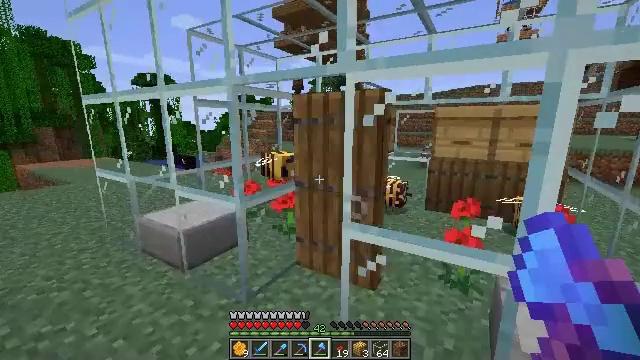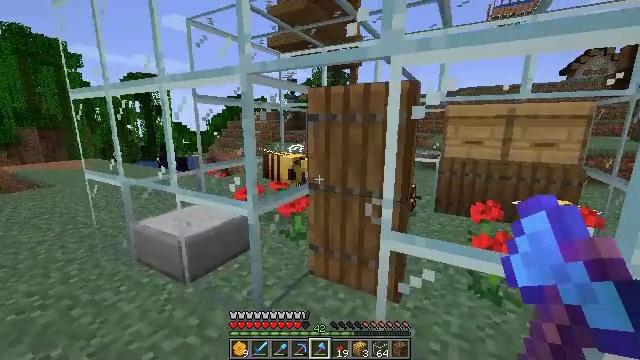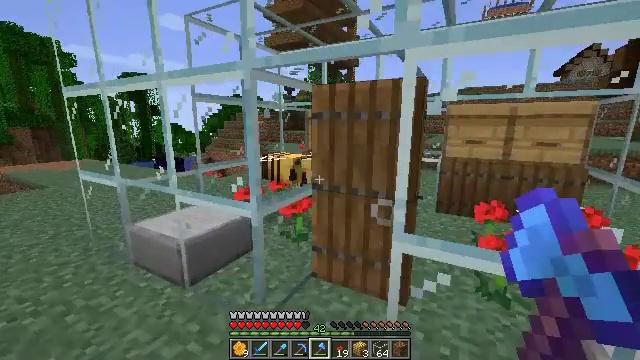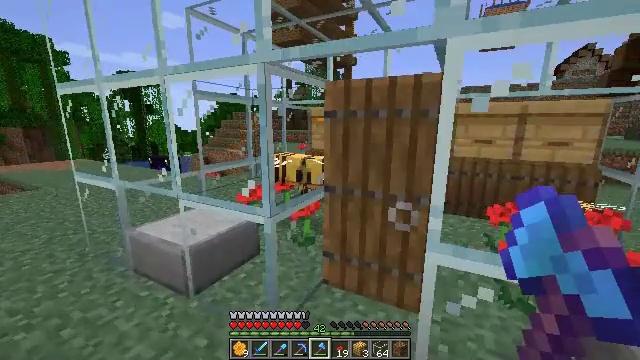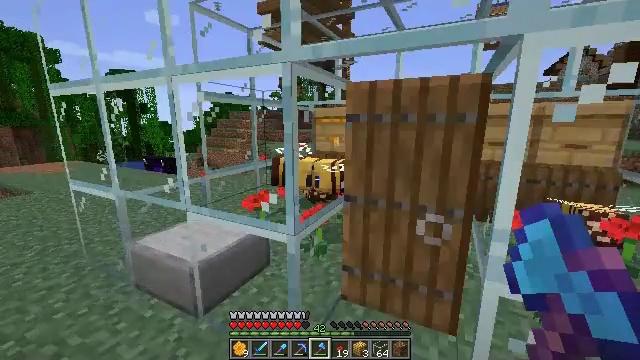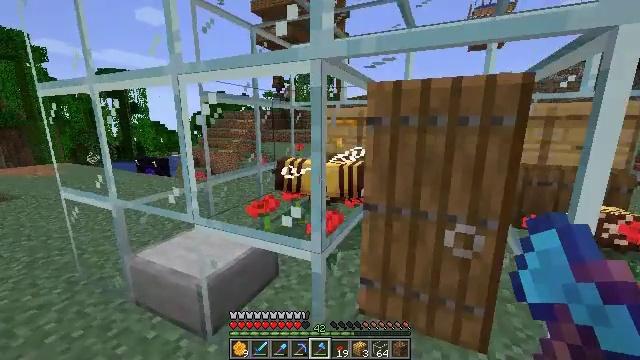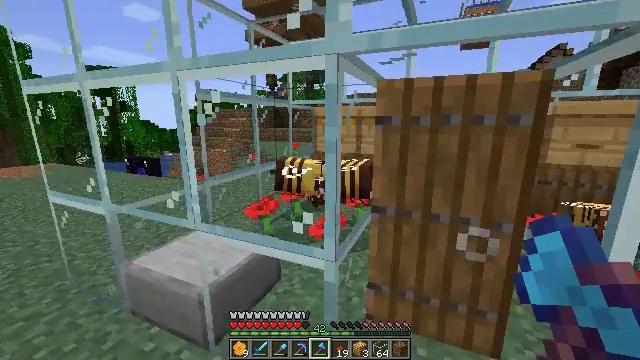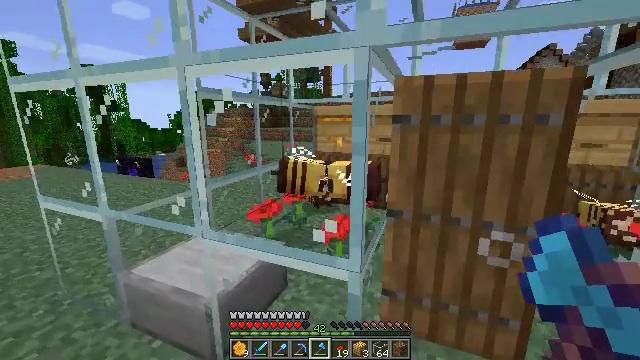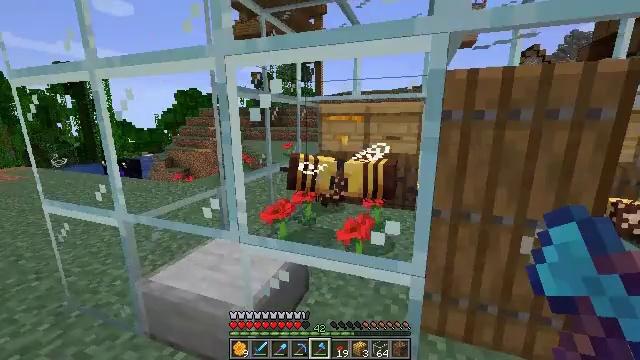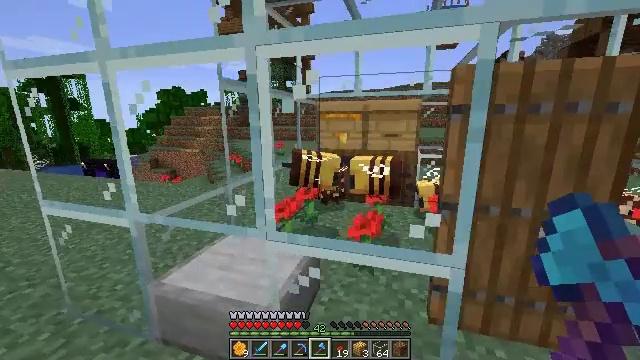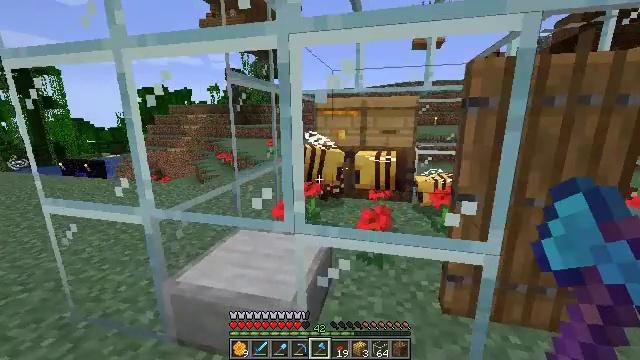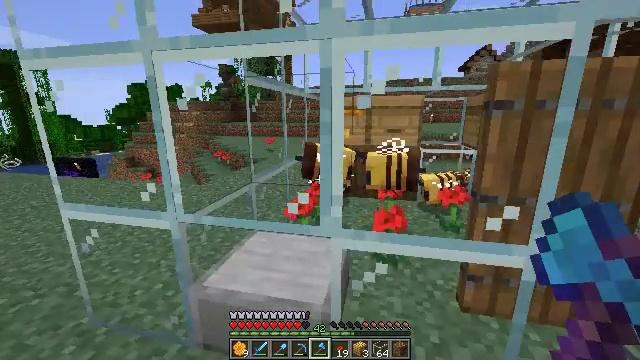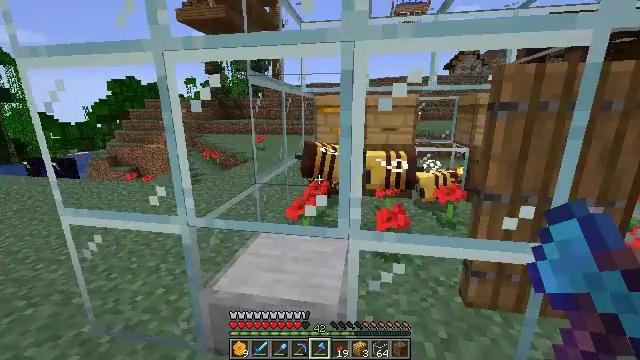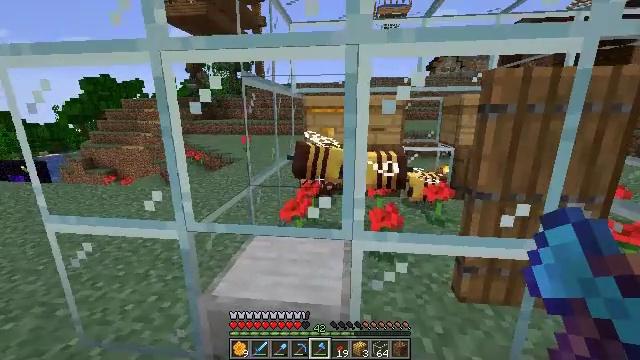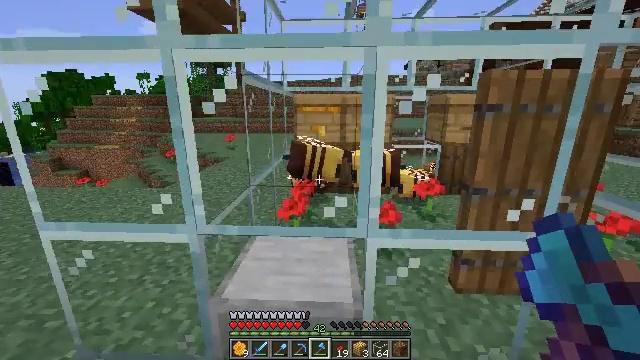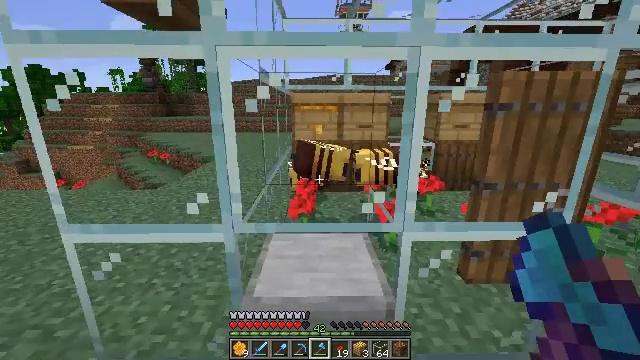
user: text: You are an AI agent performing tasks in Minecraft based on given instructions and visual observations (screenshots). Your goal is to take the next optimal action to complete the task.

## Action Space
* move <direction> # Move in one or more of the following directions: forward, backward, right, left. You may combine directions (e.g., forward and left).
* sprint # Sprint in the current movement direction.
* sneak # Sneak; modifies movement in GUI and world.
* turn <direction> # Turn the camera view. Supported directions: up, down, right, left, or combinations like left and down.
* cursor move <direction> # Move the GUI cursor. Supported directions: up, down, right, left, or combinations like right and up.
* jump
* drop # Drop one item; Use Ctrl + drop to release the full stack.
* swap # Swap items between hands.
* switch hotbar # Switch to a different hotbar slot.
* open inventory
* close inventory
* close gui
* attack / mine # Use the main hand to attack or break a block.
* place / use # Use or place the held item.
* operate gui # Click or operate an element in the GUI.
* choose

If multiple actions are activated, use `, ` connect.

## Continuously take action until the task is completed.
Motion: motion action
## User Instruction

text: Break the poppy plant.
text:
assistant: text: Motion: move forward and move left, turn right, attack / mine
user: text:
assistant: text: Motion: move forward and move left, attack / mine
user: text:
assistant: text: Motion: move forward and move left, attack / mine
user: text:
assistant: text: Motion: move forward and move left, attack / mine
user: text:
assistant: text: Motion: move forward and move left, turn right, attack / mine
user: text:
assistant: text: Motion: move forward and move left, turn right, attack / mine
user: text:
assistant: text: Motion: move left, turn right, attack / mine
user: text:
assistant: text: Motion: move left, turn right, attack / mine
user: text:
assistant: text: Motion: move left, turn right, attack / mine
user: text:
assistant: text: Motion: move left, turn right, attack / mine
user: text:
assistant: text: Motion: move left, turn right, attack / mine
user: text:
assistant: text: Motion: move left, turn right, attack / mine
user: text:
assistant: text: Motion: move left, turn right, attack / mine
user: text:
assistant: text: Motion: move left, turn right, attack / mine
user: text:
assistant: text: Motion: move left, turn right, attack / mine
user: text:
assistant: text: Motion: turn right, attack / mine
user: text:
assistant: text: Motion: attack / mine
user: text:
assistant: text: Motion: attack / mine
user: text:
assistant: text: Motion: attack / mine
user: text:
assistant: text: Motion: attack / mine
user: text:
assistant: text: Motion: attack / mine
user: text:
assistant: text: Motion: attack / mine
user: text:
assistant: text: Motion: attack / mine
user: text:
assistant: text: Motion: turn left and up, attack / mine
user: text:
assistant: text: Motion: attack / mine
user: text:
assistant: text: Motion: attack / mine
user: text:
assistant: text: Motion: attack / mine
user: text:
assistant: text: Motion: attack / mine
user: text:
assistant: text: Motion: attack / mine
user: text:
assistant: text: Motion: attack / mine